Question: I have been looking on how to create something similar the Image below, I created an EditText with an ImageView with icon " Send ", but I couldn't manage on how we can create something similar to this, something that goes up with the Keyboard.

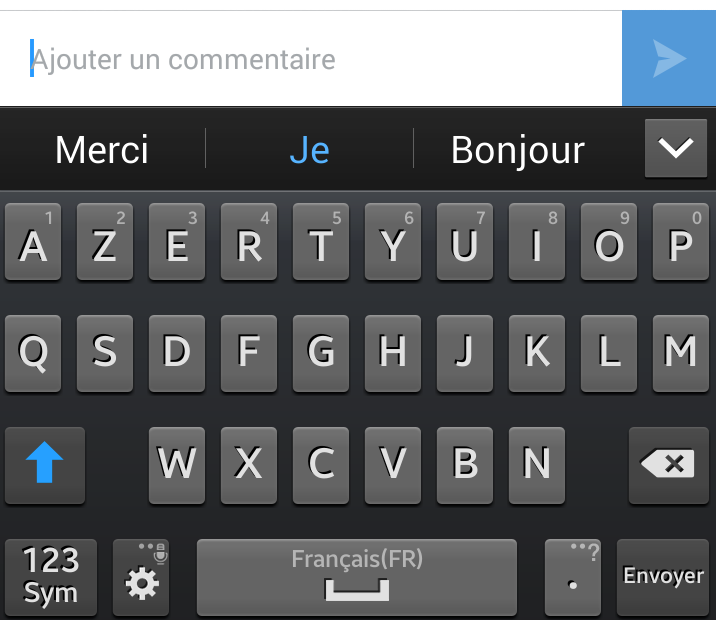
Answer: You can use the following code for such scenario-
'''
<?xml version="1.0" encoding="utf-8"?>
<RelativeLayout xmlns:android="http://schemas.android.com/apk/res/android"
xmlns:tools="http://schemas.android.com/tools"
android:layout_width="match_parent"
android:layout_height="match_parent"
android:background="@color/secondarybackground" >
<ListView
android:id="@+id/messages_view"
android:layout_width="fill_parent"
android:layout_height="wrap_content"
android:layout_above="@+id/snackbar"
android:layout_alignParentLeft="true"
android:layout_alignParentTop="true"
android:background="@color/secondarybackground"
android:divider="@null"
android:dividerHeight="0dp"
android:listSelector="@android:color/transparent"
android:stackFromBottom="true"
android:transcriptMode="normal"
tools:listitem="@layout/message_sent" >
</ListView>
<RelativeLayout
android:id="@+id/textsend"
android:layout_width="fill_parent"
android:layout_height="wrap_content"
android:layout_alignParentBottom="true"
android:layout_alignParentLeft="true"
android:background="@color/primarybackground" >
<EditText
android:id="@+id/textinput"
android:layout_width="wrap_content"
android:layout_height="wrap_content"
android:layout_alignParentLeft="true"
android:layout_toLeftOf="@+id/textSendButton"
android:background="@color/primarybackground"
android:ems="10"
android:imeOptions="flagNoExtractUi|actionSend"
android:inputType="textShortMessage|textMultiLine|textCapSentences"
android:minHeight="48dp"
android:minLines="1"
android:paddingBottom="12dp"
android:paddingLeft="8dp"
android:paddingRight="8dp"
android:paddingTop="12dp"
android:textColor="@color/primarytext" >
<requestFocus />
</EditText>
<ImageButton
android:id="@+id/textSendButton"
android:layout_width="48dp"
android:layout_height="48dp"
android:layout_alignParentRight="true"
android:layout_centerVertical="true"
android:background="?android:selectableItemBackground"
android:src="@drawable/ic_action_send_now_offline" />
</RelativeLayout>
</RelativeLayout>
'''